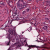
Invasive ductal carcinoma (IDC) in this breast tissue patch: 1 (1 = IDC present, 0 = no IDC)